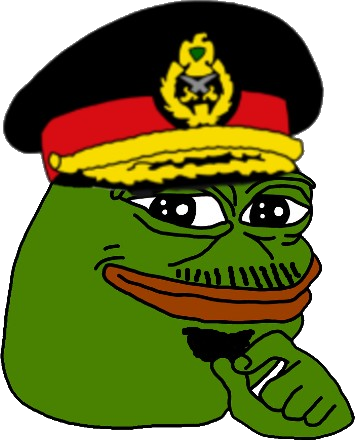
Label: 5_Pepe